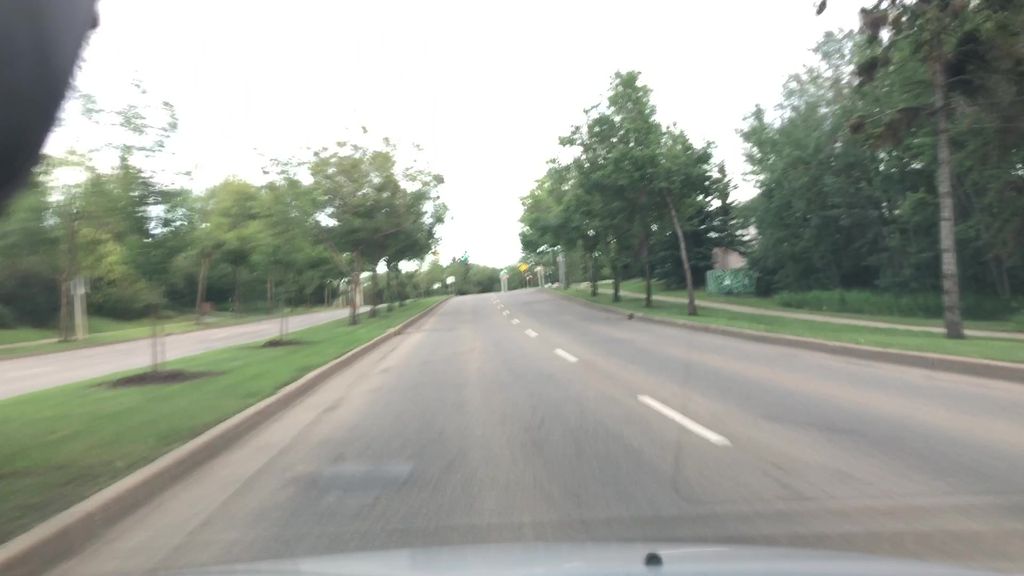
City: edmonton